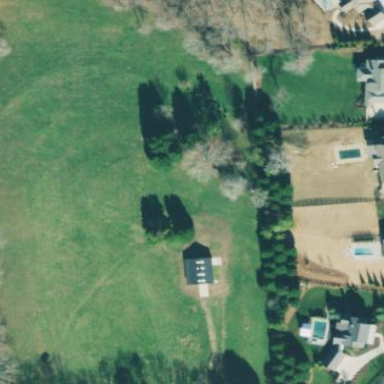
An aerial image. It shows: Farm.